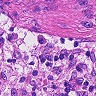
Metastatic tissue present: no